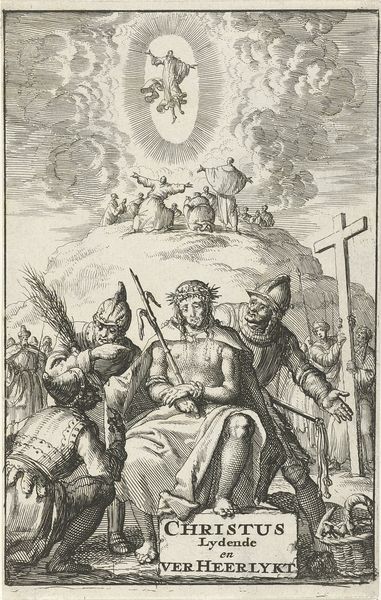
Titel: Bespotting van Christus
Künstler: Jan Luyken
Standort: Amsterdam
Institution: Rijksmuseum
Schlagwörter: crown, robes, soldiers, white, black, grey, print, clouds, heaven, sky, battle, cross, basket, jesus, god, christ, bible, symbol, hope, soilders, corn, christus, spear, grain, shrine, redemption, crusifiction, rgain, crown of thornscalvery, calvery, jesus4, ver heerlykt, fealds